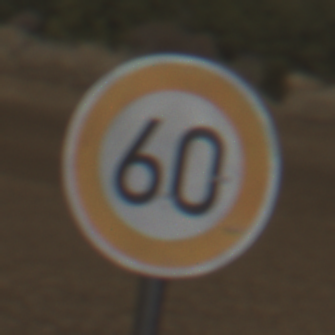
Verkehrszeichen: Geschwindigkeit60
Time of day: MorningAfternoon
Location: Outdoor (Nature)
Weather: PartlyCloudy
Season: NotSpecified
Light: Natural